Field crop: tomato
Growth stage: 1
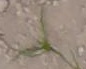
Species: cyperus